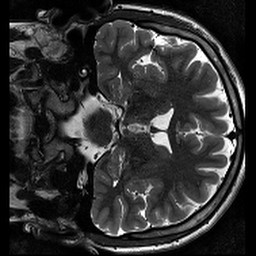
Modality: T2w
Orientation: coronal